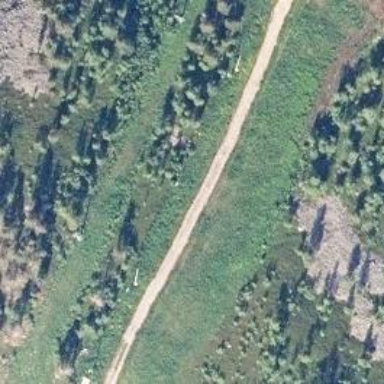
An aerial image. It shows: Track road.